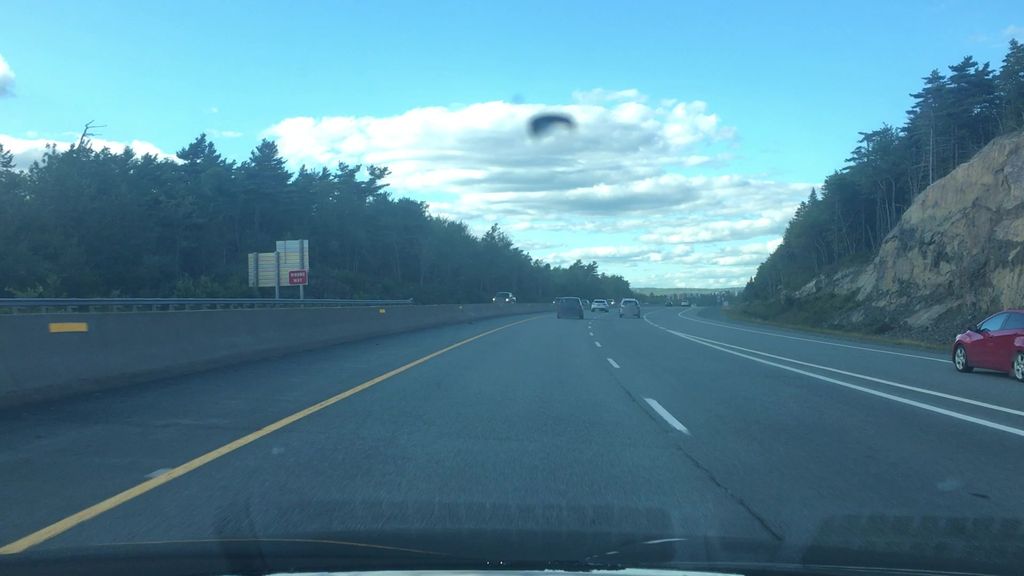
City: halifax